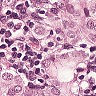
Metastatic tissue present: yes